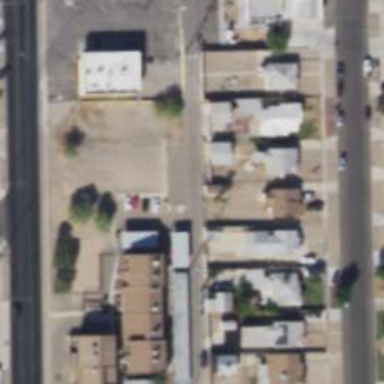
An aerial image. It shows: Alley classified as service road.